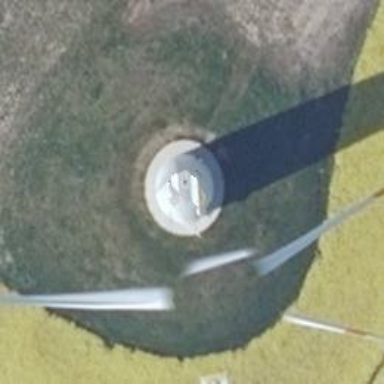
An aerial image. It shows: Wind turbine generator that utilizes wind as its source for generating electricity. It is of the horizontal axis type.